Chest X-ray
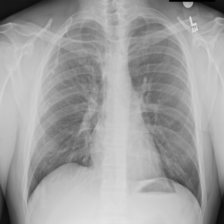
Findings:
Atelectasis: negative
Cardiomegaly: negative
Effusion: negative
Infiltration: negative
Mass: negative
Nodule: negative
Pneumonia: negative
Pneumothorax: negative
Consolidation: negative
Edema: negative
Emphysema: negative
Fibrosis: negative
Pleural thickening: negative
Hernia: negative